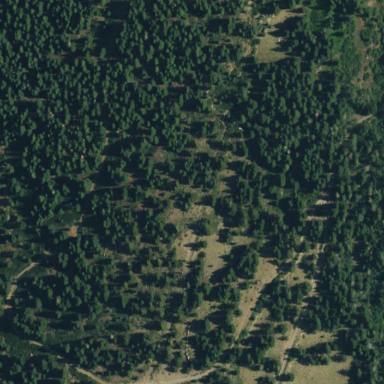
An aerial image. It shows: Forest area.